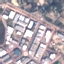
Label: Industrial